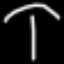
Label: mushroom